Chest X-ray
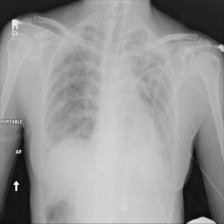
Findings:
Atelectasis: negative
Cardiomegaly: negative
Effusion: negative
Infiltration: negative
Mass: negative
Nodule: negative
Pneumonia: negative
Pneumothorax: negative
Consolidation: negative
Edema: negative
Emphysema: negative
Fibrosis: negative
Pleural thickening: negative
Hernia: negative